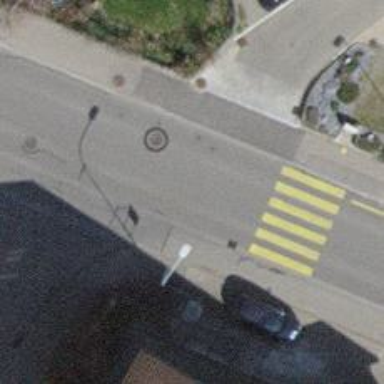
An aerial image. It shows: Zebra crossing on the road.